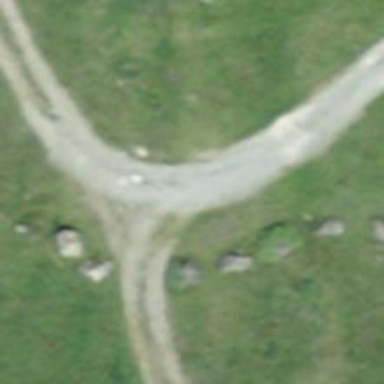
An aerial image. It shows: Guidepost providing information.